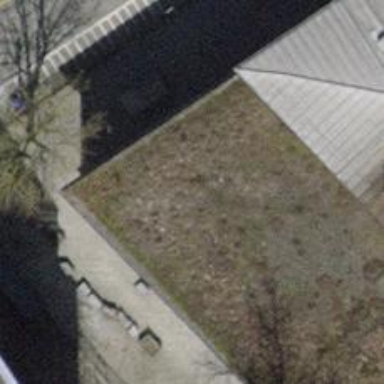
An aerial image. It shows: Kindergarten.